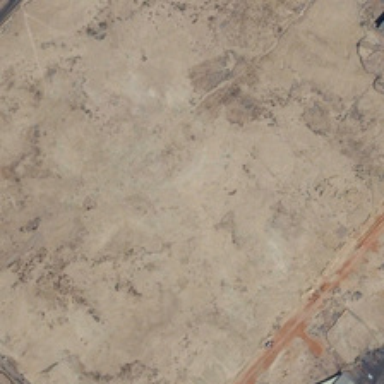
A building is near a piece of bareland .